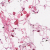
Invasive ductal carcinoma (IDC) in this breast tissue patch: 0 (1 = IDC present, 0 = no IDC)